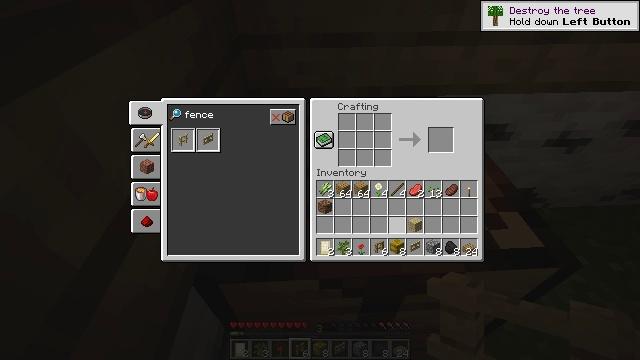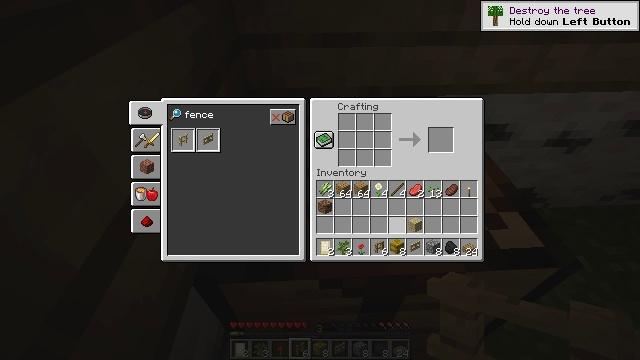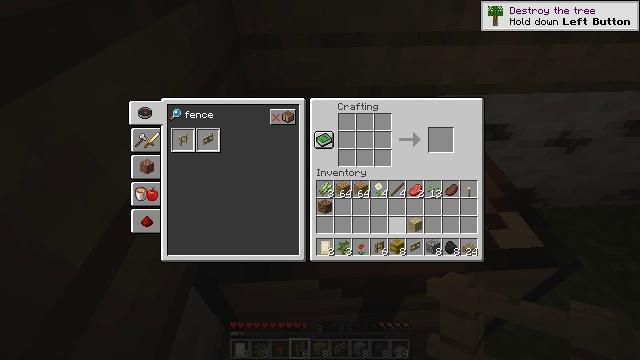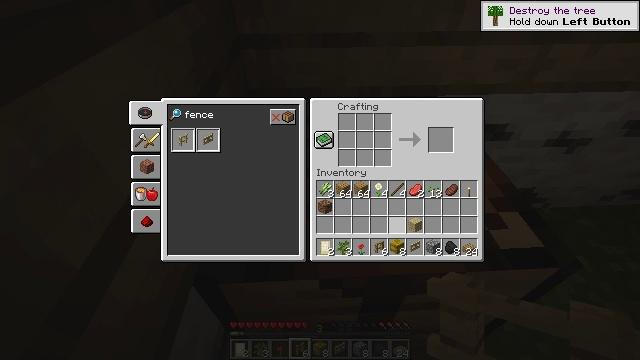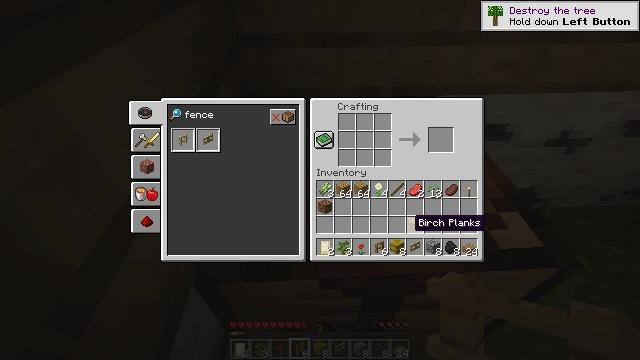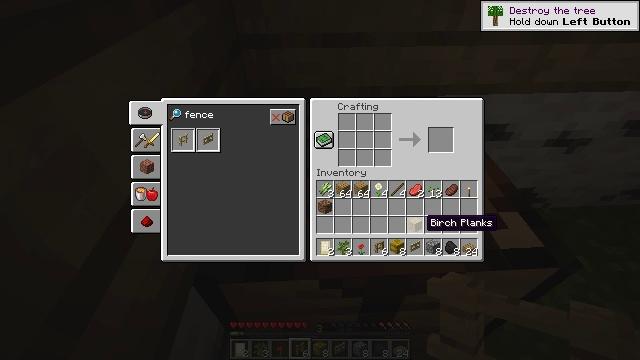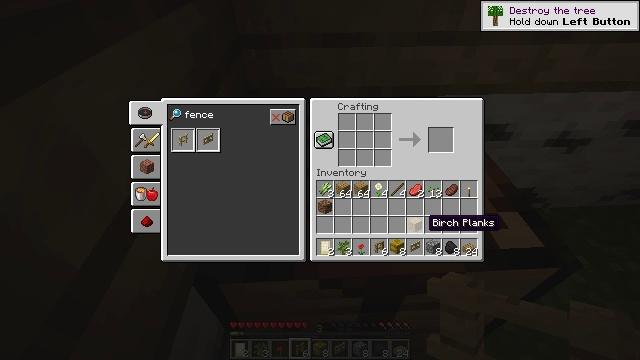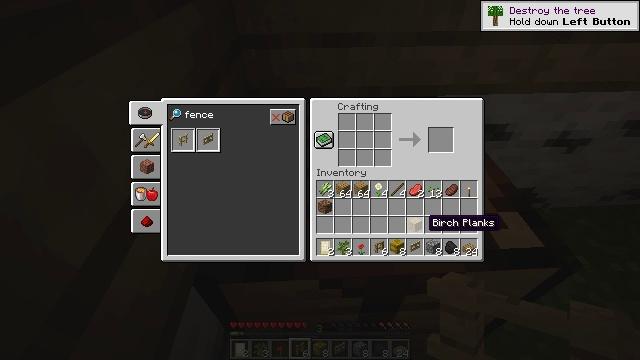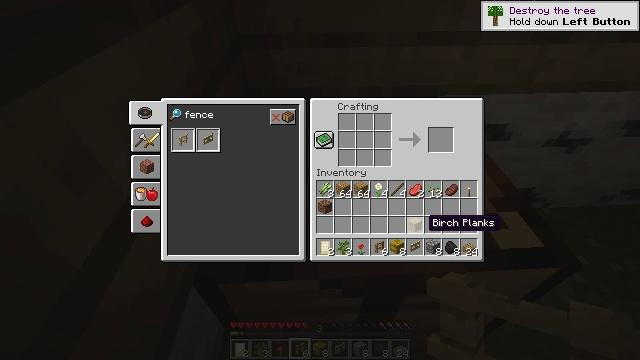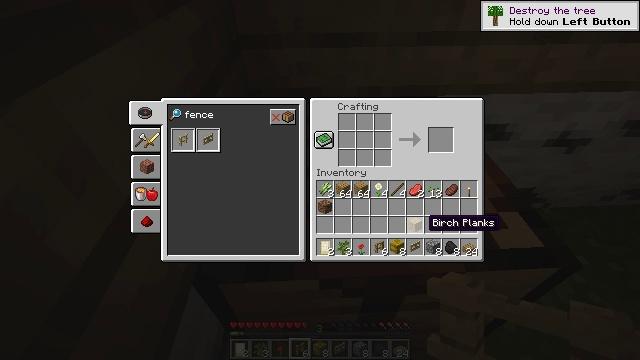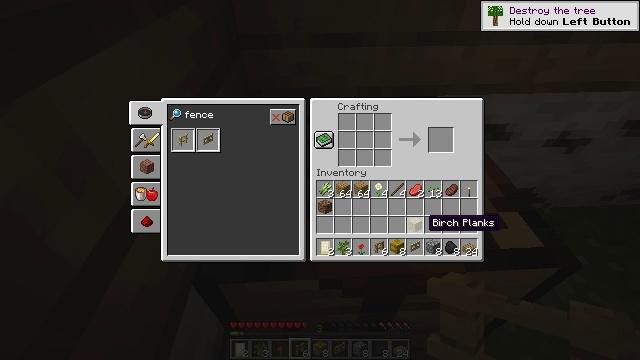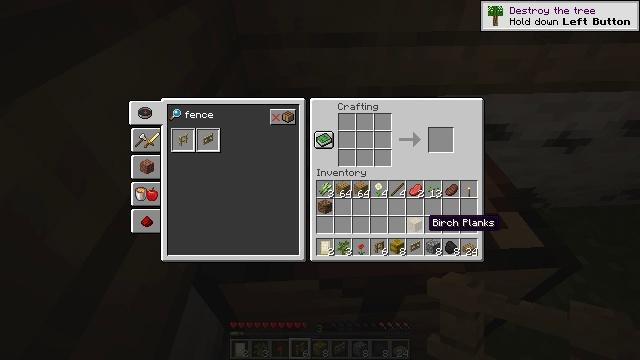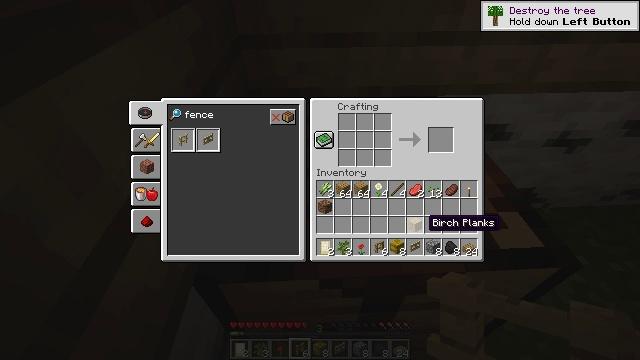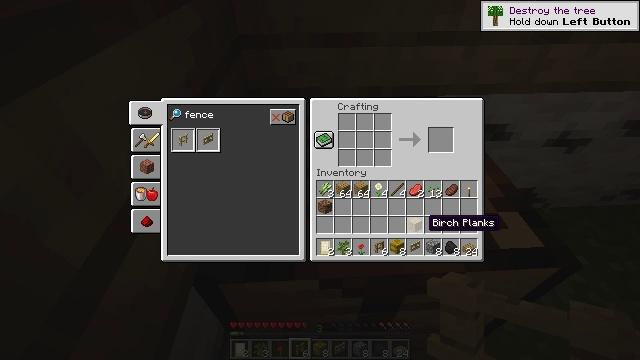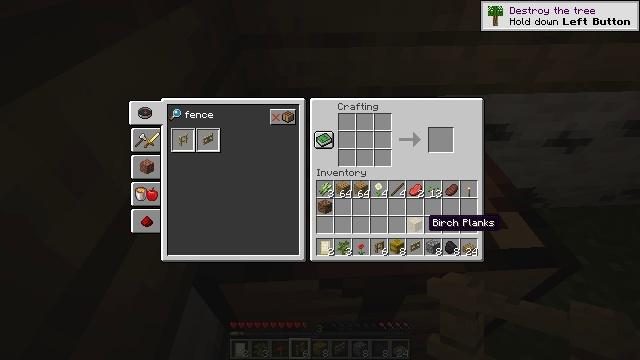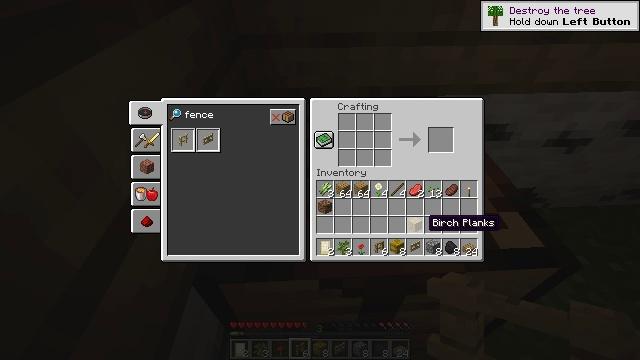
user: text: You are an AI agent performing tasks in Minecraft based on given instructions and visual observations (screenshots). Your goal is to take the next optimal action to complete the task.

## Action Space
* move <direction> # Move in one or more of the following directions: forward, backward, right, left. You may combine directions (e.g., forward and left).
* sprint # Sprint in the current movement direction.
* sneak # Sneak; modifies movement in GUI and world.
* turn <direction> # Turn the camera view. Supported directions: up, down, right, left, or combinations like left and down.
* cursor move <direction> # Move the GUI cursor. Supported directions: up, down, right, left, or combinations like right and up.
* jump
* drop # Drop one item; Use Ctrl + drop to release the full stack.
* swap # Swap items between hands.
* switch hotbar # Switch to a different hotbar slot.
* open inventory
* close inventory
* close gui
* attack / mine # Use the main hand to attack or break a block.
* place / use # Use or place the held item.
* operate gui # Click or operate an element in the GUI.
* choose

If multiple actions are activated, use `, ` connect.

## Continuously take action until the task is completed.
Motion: motion action
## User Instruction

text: Make an oak fence gate using oak planks and sticks.
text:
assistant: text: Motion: no_op
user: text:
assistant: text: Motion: no_op
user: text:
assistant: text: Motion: no_op
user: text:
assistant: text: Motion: no_op
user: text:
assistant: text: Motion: cursor move right
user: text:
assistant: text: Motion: no_op
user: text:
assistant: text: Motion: no_op
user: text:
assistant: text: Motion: no_op
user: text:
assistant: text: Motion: no_op
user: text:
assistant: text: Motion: no_op
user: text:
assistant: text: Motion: no_op
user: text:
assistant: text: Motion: no_op
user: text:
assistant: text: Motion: no_op
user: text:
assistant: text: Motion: no_op
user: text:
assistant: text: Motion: no_op
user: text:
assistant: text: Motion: no_op
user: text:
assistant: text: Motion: cursor move right
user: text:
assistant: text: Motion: cursor move right
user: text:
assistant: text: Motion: cursor move right
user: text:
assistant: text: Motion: no_op
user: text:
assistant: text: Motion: no_op
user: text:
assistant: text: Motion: no_op
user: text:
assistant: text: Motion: no_op
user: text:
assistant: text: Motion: no_op
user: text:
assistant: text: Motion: no_op
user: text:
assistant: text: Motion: no_op
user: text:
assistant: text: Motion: no_op
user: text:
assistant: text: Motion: no_op
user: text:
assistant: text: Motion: no_op
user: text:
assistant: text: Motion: no_op